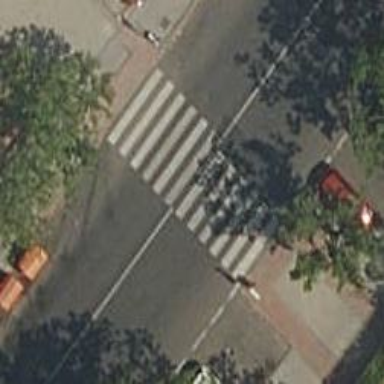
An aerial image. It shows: Road crossing with traffic signals.